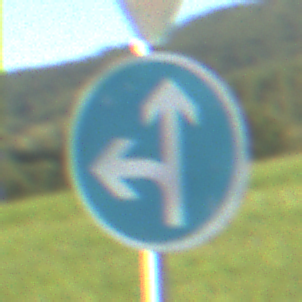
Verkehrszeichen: VorgeschriebeneFahrtrichtungGeradeausOderLinks
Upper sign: VorfahrtGewaehren
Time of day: MorningAfternoon
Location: Outdoor (Nature)
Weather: PartlyCloudy
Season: NotSpecified
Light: Natural